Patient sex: M
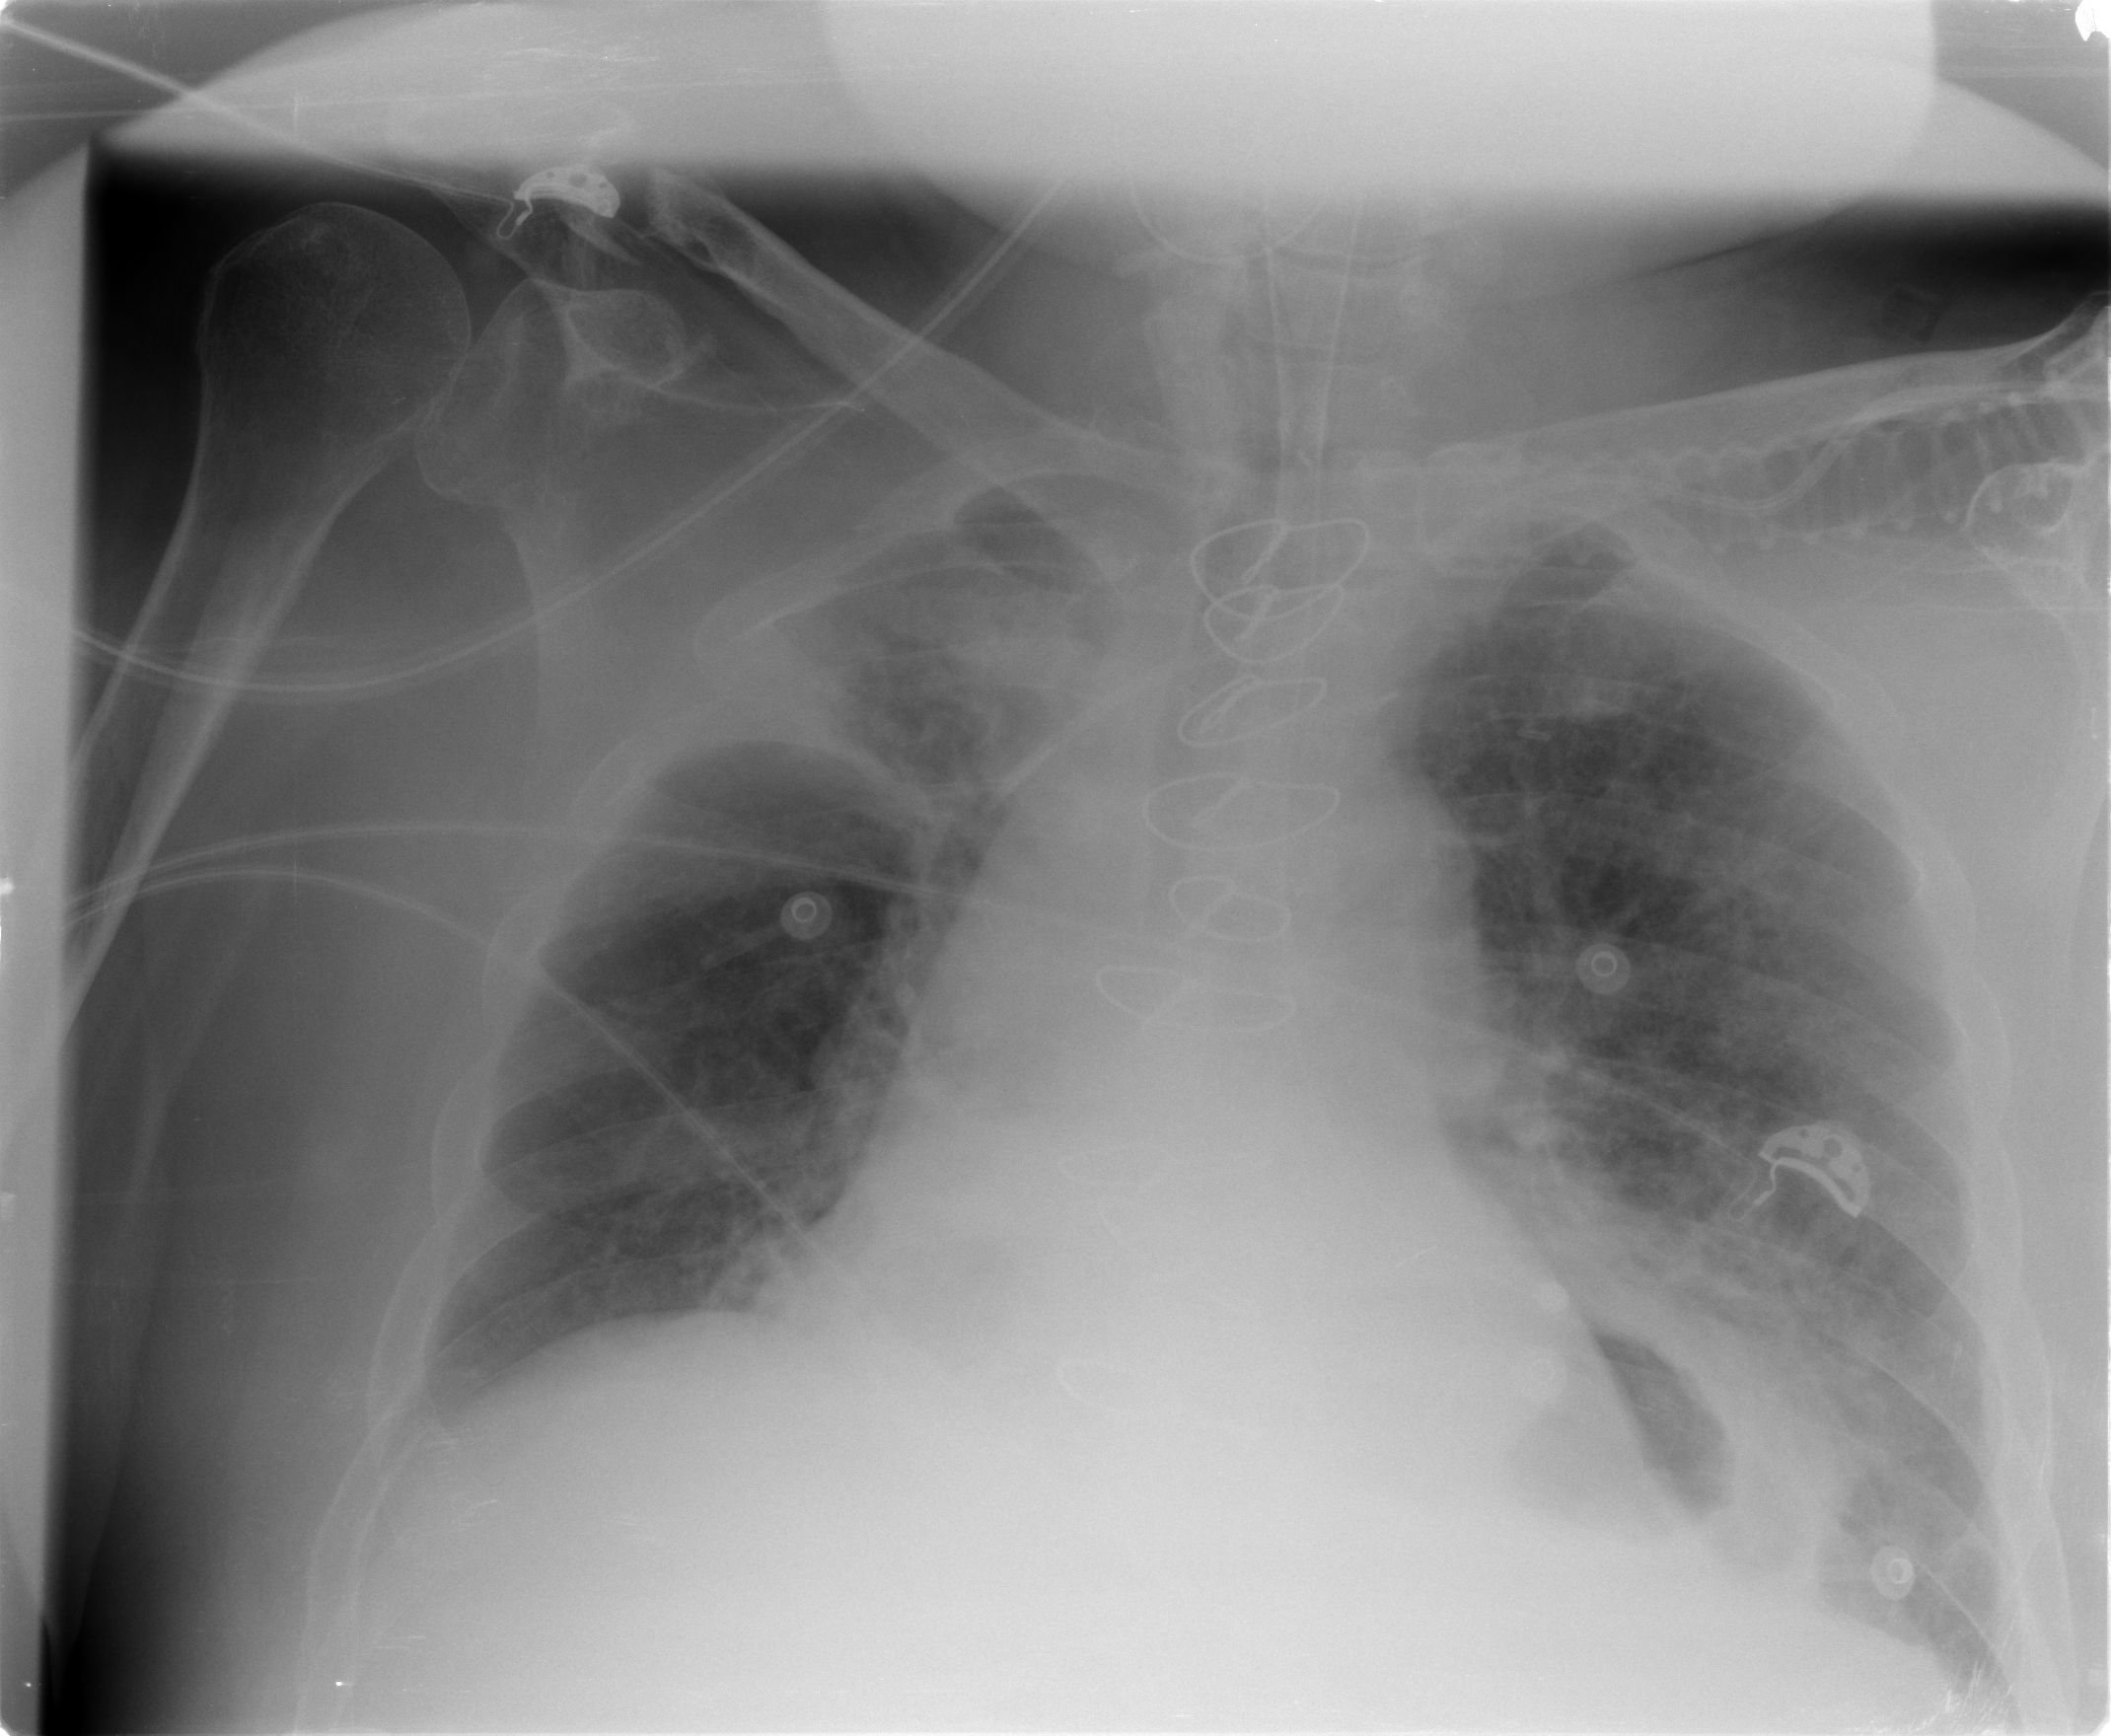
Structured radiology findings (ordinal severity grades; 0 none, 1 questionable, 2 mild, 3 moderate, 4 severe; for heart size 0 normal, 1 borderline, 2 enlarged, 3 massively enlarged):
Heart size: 0
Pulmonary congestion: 2
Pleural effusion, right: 0
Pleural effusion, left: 0
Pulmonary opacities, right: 3
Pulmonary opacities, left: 0
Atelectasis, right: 2
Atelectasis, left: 2